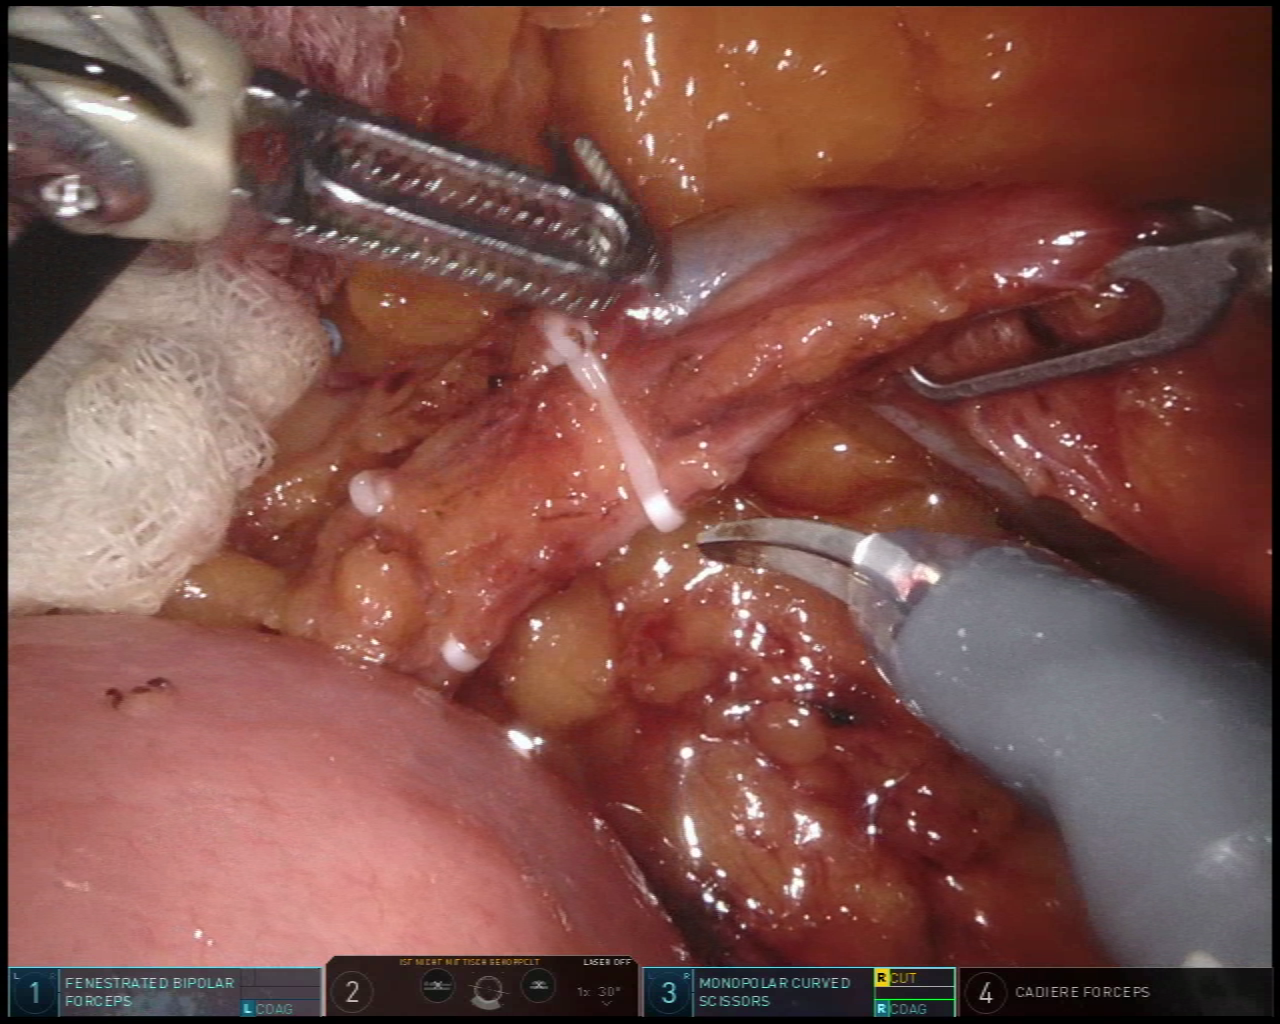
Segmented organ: intestinal_veins
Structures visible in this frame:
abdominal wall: no
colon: no
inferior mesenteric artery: no
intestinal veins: yes
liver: no
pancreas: no
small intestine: yes
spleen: no
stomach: no
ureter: no
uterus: no
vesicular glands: no